Aerial crown-view tile of a tropical tree (Barro Colorado Island, Panama), acquired 20250818:
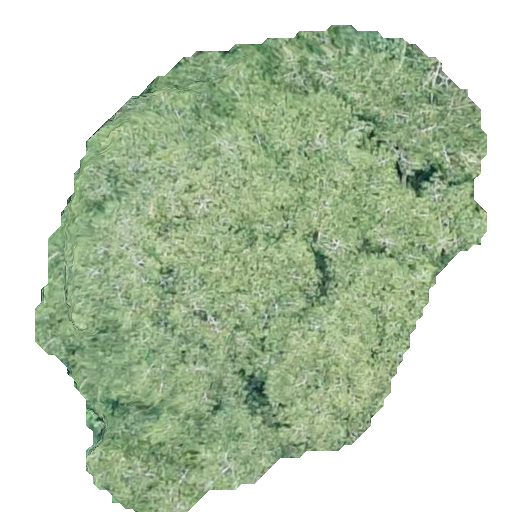
Species: Virola surinamensis
GBIF accepted scientific name: Virola surinamensis
Crown area: 220.22 m²